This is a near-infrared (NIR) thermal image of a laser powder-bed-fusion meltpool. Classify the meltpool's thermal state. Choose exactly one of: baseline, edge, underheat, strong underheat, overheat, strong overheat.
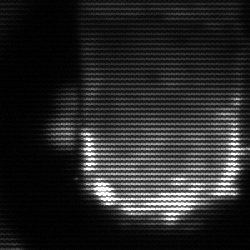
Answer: baseline